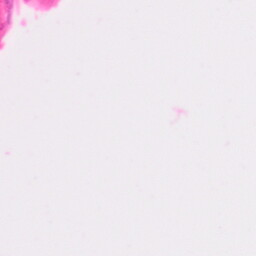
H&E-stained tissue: Colon